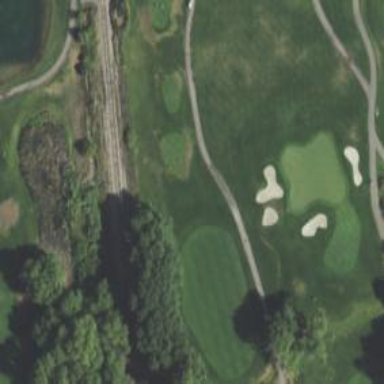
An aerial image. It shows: Path for golf carts.